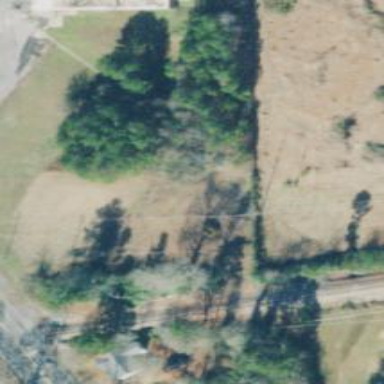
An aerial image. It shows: Abandoned railway spur.